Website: apple
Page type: billing-address
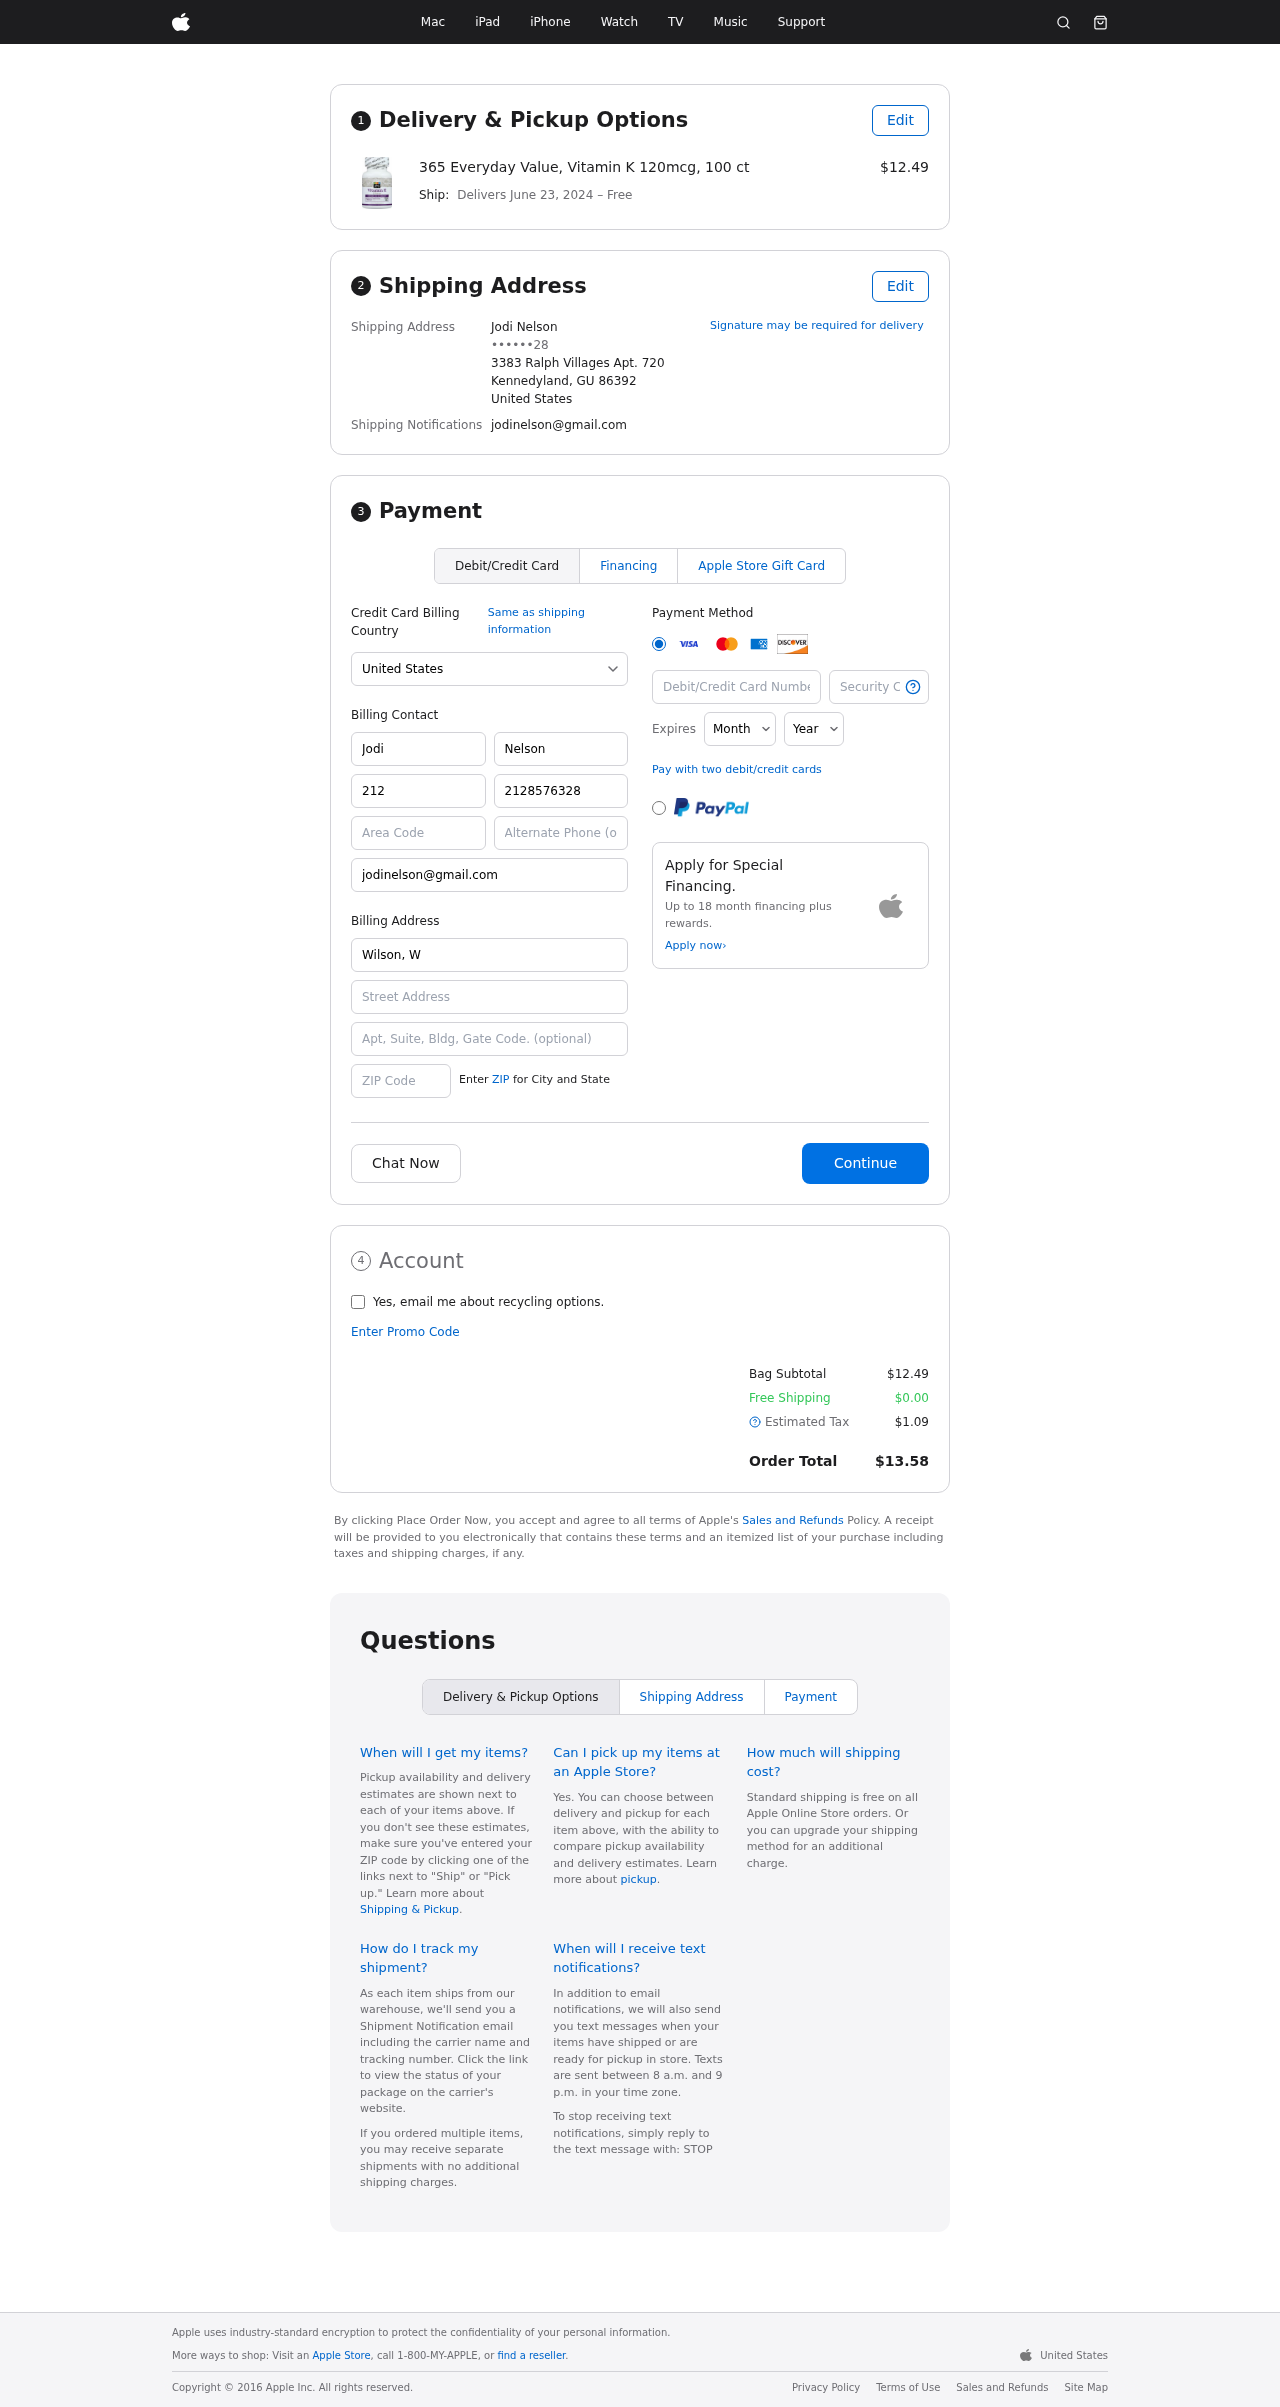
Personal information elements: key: PII_CARD_CVV
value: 507
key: PII_CARD_EXPIRY_MONTH
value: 08
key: PII_CARD_EXPIRY_YEAR
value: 30
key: PII_CARD_NUMBER
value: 6551 6091 8813 5063
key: PII_CITY_STATE_ZIP
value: Kennedyland, GU 86392
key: PII_COUNTRY
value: United States
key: PII_EMAIL
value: jodinelson@gmail.com
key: PII_FULLNAME
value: Jodi Nelson
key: PII_STREET
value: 3383 Ralph Villages Apt. 720
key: PII_PHONE_MASKED
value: ••••••28
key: PII_BILLING_FIRSTNAME
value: Jodi
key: PII_BILLING_LASTNAME
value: Nelson
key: PII_BILLING_PHONE_AREA
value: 212
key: PII_BILLING_PHONE
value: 2128576328
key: PII_BILLING_EMAIL
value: jodinelson@gmail.com
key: PII_BILLING_COMPANY
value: Wilson, Wyatt and Levy
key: PII_BILLING_STREET
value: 3383 Ralph Villages Apt. 720
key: PII_BILLING_POSTCODE
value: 86392
Product elements: key: PRODUCT1_NAME
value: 365 Everyday Value, Vitamin K 120mcg, 100 ct
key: PRODUCT1_PRICE
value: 12.49
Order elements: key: ORDER_DELIVERY_DATE
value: June 23, 2024
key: ORDER_SUBTOTAL
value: $12.49
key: ORDER_SHIPPING_COST
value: $0.00
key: ORDER_TAX
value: $1.09
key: ORDER_TOTAL
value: $13.58